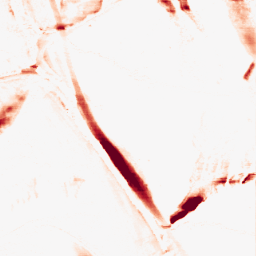
Category: morphological
Decomposition family: morphological_ellipse
Decomposition parameters: operation: opening
width: 5
height: 30
Upsampling method: sinc_blackman
Upsampling parameters: scale: 2
kernel_size: 4
Upsampling scale: 2